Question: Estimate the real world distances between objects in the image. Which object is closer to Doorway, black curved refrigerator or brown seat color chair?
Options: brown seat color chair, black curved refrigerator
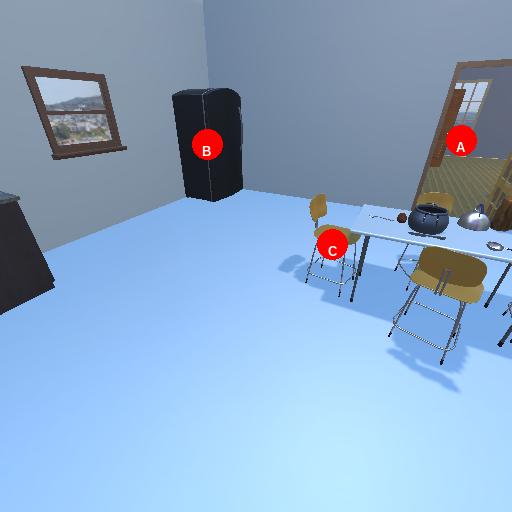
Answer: brown seat color chair